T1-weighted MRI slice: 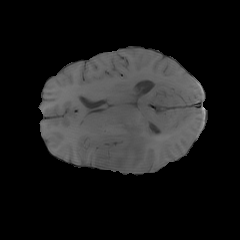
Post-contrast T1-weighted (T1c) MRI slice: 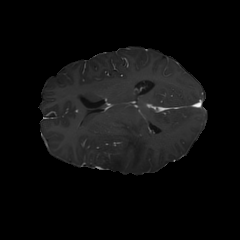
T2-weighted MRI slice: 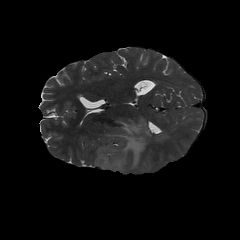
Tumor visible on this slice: yes